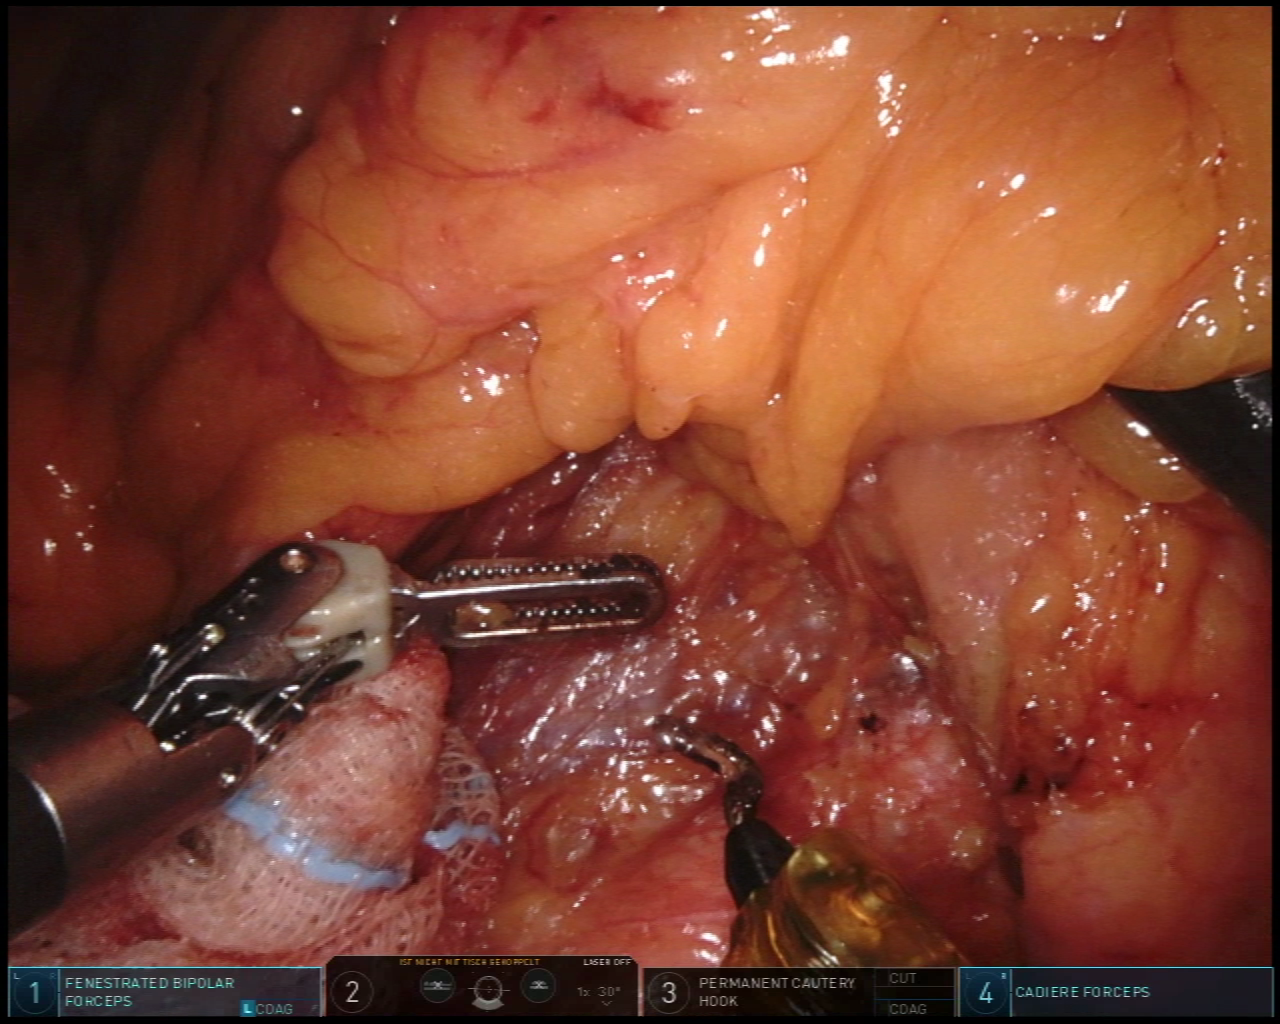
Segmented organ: ureter
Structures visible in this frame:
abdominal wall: no
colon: no
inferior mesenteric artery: no
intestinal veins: no
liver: no
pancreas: no
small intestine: no
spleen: no
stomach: no
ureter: yes
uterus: no
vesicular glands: no